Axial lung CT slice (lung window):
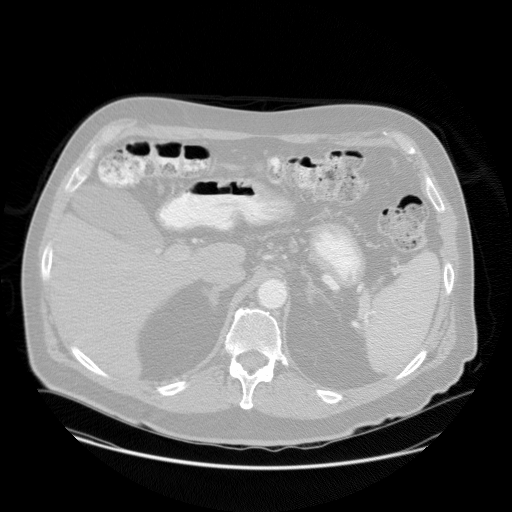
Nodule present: no